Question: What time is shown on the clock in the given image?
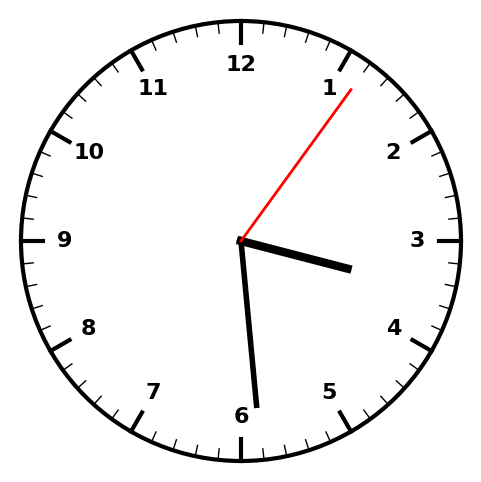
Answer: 03:29:06